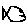
Label: fish